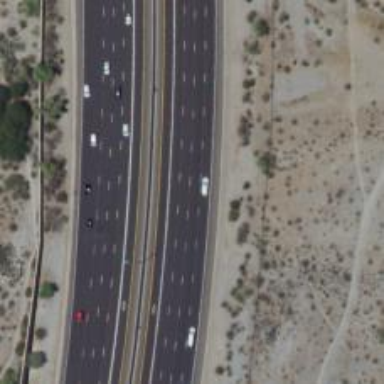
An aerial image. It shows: Asphalt motorway.